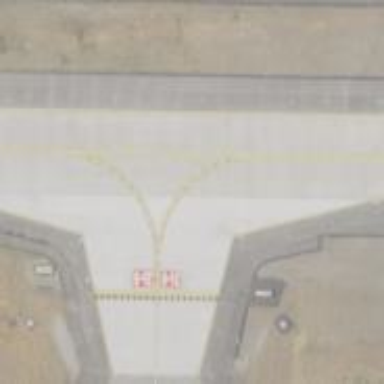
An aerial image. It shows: Image of taxiway at airport.